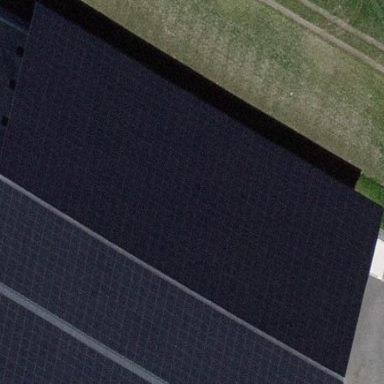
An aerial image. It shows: Solar photovoltaic panel generator.